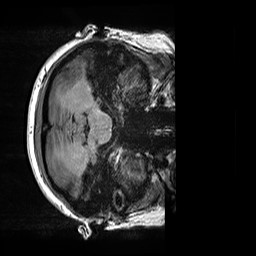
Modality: T1w
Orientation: axial
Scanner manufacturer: siemens
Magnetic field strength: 3 T
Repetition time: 2.5 s
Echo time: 0.00299 s